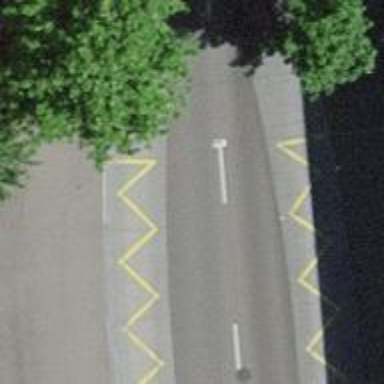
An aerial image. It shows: Kerb with raised edge.